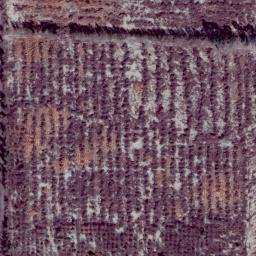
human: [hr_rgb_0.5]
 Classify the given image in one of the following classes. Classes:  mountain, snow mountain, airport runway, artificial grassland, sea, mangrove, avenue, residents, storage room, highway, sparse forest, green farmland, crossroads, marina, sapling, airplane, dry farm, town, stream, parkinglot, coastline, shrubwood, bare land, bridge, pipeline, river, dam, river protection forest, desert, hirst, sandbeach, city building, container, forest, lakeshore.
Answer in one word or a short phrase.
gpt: dry farm